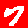
Digit: 7